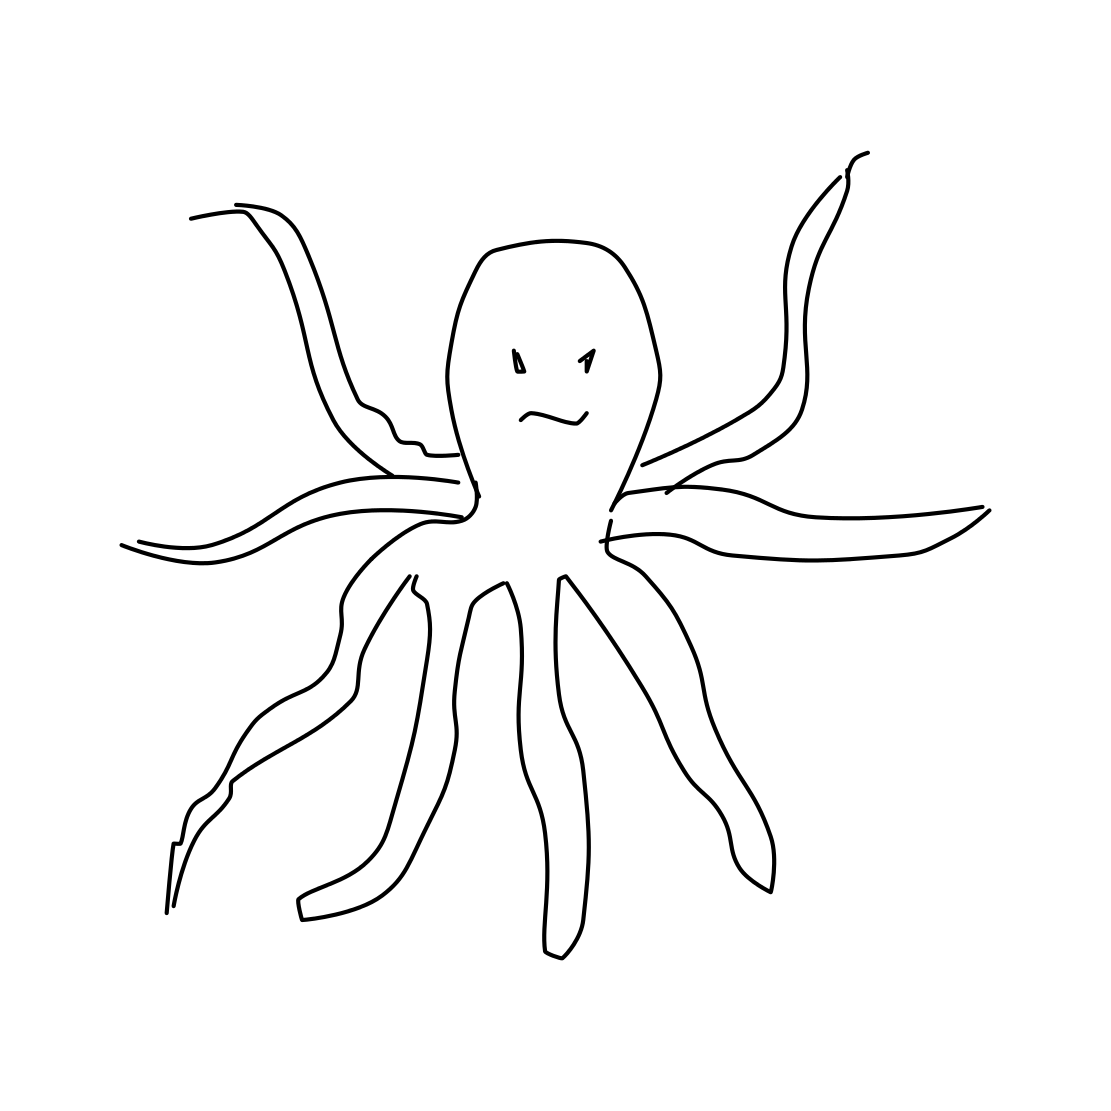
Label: octopus